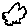
Label: cloud